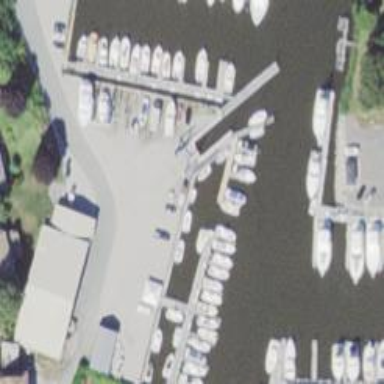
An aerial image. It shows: Slipway on leisure land.